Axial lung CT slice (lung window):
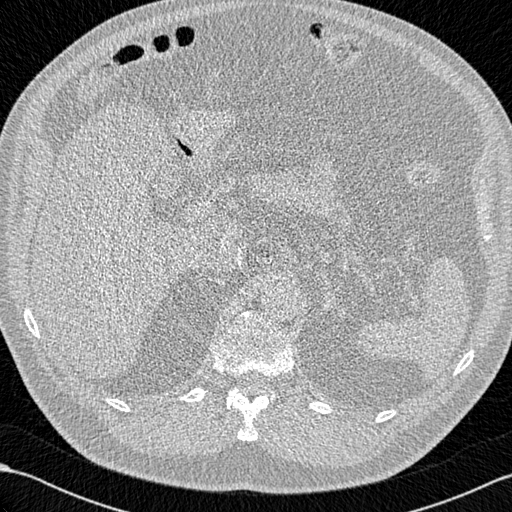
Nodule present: no